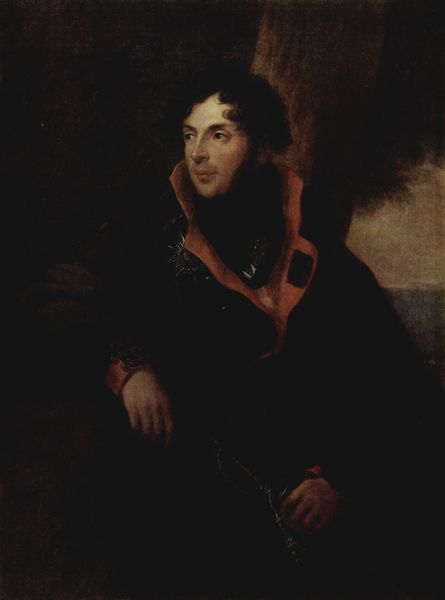
Titel: Porträt des Nikolai Kamenski
Künstler: Friedrich Georg Weitsch
Standort: Sankt Petersburg
Institution: Eremitage
Schlagwörter: baum, dunkel, gemälde, hand, himmel, kopf, körper, laub, mann, schatten, wasser, weiß, landschaft, ocker, sitzen, ausschnitt, braun, fenster, finger, frisur, grau, haar, hell, hintergrund, holz, licht, mund, nase, ohr, orange, profil, schwarz, stirn, vordergrund, blick, gürtel, rot, schal, beige, bart, jung, augen, gesicht, inkarnat, kragen, ärmel, bildnis, herr, hände, portrait, porträt, vorhang, öl, baumstamm, horizont, stamm, auge, futter, gewand, haare, halbfigur, mantel, sitzend, adel, brustbild, england, halbansicht, kinn, lippen, locke, locken, scheitel, vornehm, ornage, seitlich, wangen, beleuchtung, romantik, könig, dichter, locen, poet, halstuch, pupillen, angelehnt, maler, hochgesteckt, junge, revers, belichtung, links, lockig, dreiviertel, seite, schwert, denker, napoleon, degen, koteletten, manschette, orden, herrscher, armee, fürst, runge, jüngling, beleuchtet, halbportrait, junger mann, halbprofil, rasiert, chwarz, halbporträt, rotbraun, rinde, prinz, repräsentation, lichtquelle, aufklärung, klassik, aufschlag, franzose, beide, abgelenkt, aufgestellt, aufgestüzt, kragens, blick zur seite, atmm, aufstellkragen, landschaft baum, mann dunkel, rotes rever